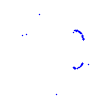
Particle: kaon